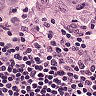
Metastatic tissue present: yes